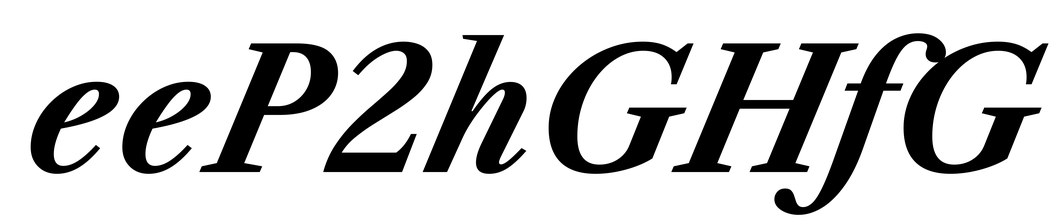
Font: LibreCaslonText-Italic_Bold_Italic